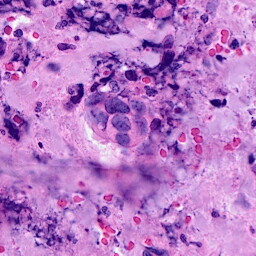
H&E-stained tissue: Breast